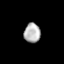
Tissue: lung
Cell type: T cells
Senescence score: 0.203
Nuclear area (px): 313
Mean DAPI intensity: 178.949